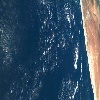
Label: water